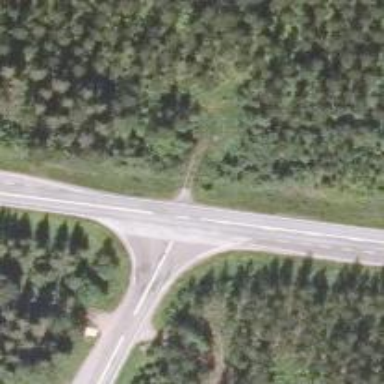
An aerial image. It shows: Secondary road.